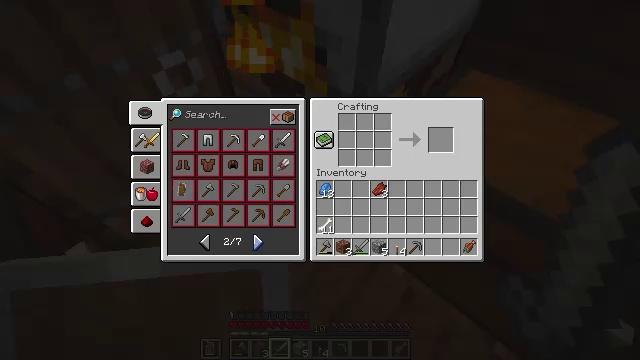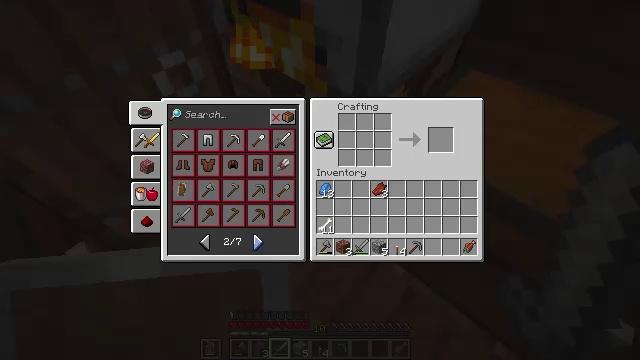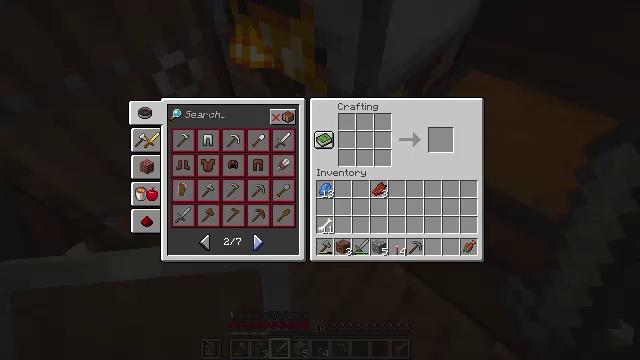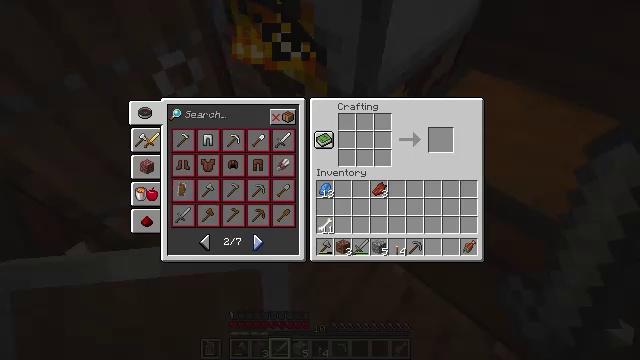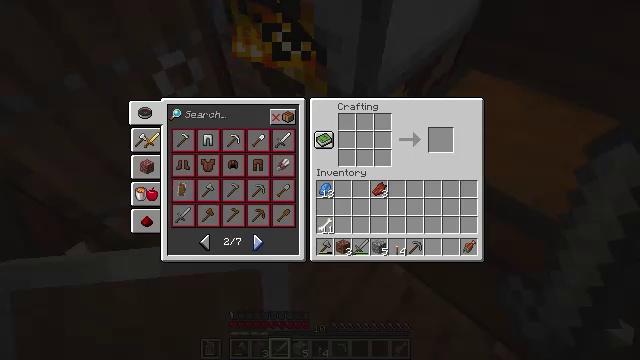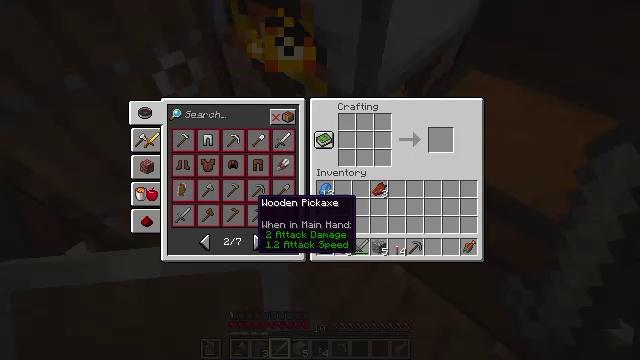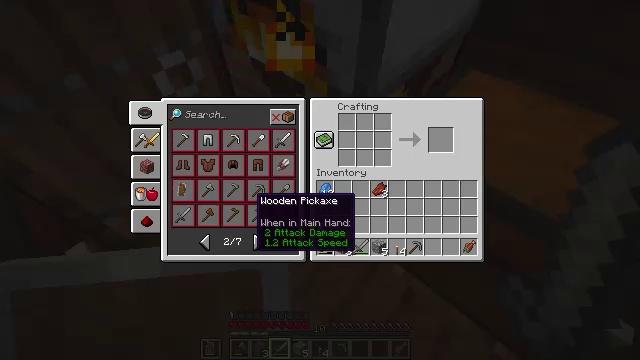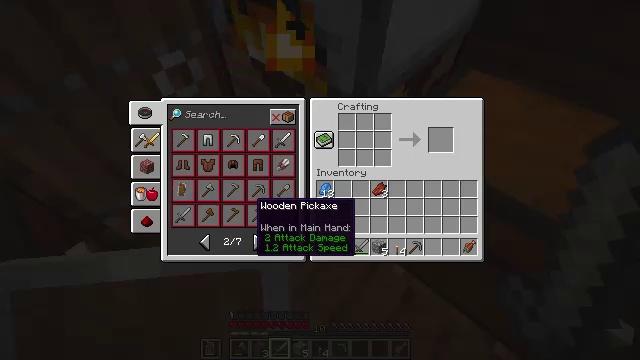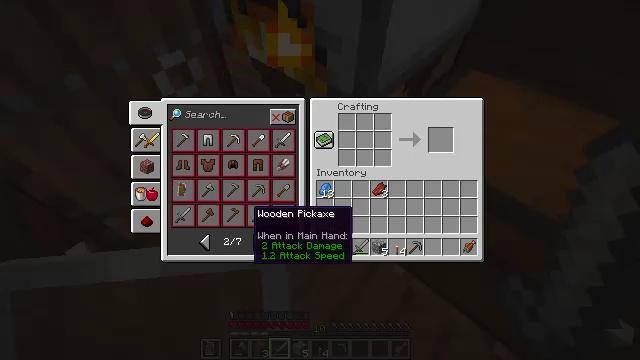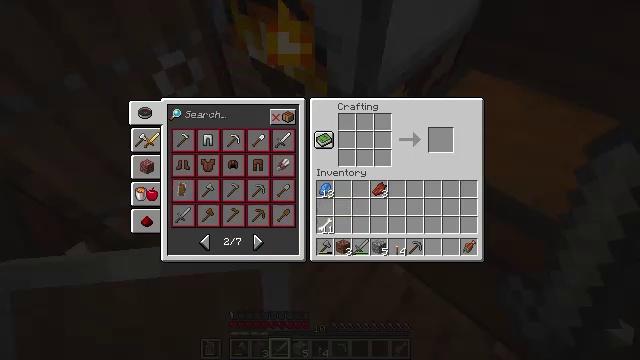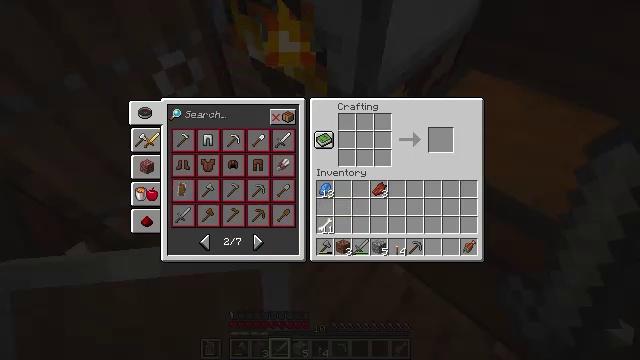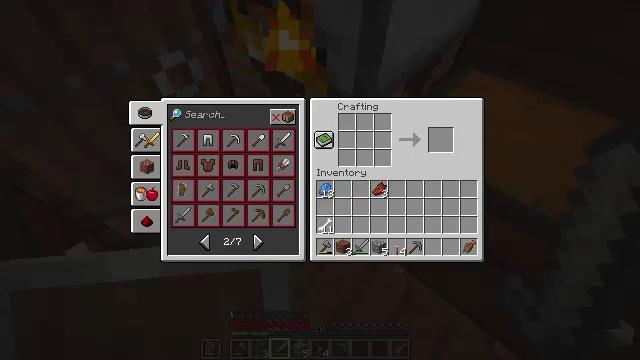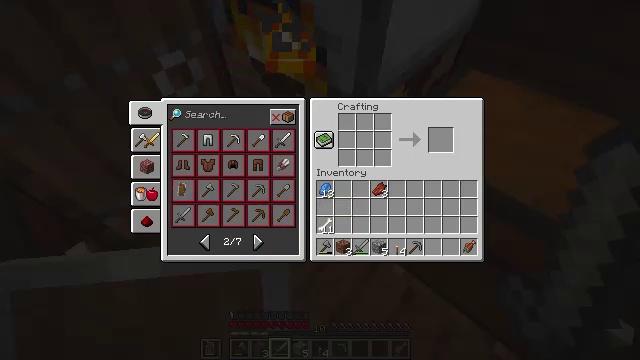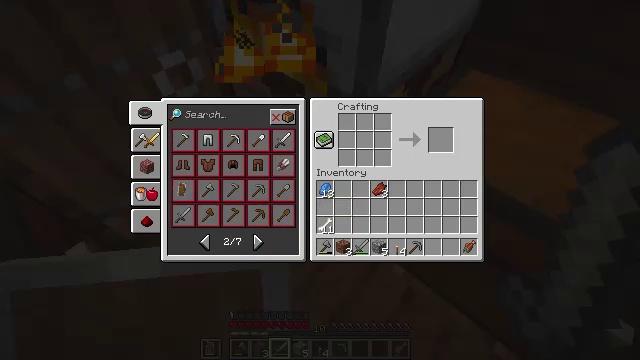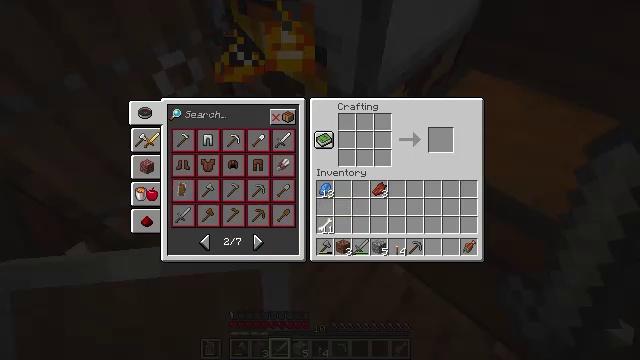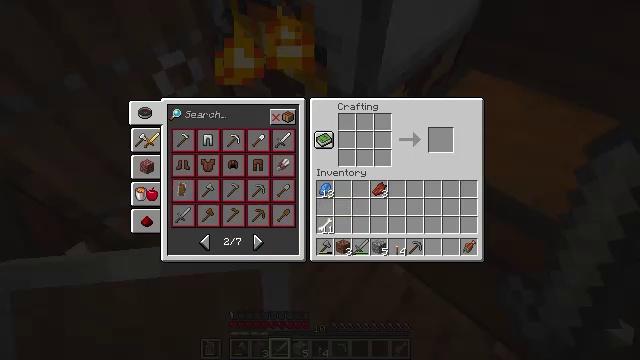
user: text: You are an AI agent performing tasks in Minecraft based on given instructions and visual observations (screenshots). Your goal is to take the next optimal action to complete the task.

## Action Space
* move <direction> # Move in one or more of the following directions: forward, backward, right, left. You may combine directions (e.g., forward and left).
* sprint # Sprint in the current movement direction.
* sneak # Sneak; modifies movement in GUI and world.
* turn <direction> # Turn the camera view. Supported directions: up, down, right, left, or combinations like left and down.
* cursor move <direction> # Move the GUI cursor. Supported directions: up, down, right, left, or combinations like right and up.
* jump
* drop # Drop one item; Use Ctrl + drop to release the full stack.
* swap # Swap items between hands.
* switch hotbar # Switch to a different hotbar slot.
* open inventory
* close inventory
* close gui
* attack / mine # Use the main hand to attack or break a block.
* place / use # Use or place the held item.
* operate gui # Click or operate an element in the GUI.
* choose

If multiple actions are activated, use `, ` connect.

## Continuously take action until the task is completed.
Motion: motion action
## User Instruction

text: Collect wheat crops.
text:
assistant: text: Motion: no_op
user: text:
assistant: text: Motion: no_op
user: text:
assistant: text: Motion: no_op
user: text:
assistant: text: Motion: no_op
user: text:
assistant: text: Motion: cursor move up
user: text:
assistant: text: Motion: no_op
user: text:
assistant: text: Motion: no_op
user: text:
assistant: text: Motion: cursor move down
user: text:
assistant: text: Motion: cursor move left and down
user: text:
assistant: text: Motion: cursor move left
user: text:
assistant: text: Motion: no_op
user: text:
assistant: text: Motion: no_op
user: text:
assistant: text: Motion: no_op
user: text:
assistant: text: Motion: operate gui
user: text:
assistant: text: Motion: operate gui
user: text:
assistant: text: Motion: operate gui
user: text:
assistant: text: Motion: no_op
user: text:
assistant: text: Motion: no_op
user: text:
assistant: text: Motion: no_op
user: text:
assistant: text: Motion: no_op
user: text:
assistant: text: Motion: no_op
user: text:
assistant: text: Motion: no_op
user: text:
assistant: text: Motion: no_op
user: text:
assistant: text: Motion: no_op
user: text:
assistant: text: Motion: no_op
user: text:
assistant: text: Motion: no_op
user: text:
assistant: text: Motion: close gui
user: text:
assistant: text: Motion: open inventory
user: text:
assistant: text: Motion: turn left and up, open inventory
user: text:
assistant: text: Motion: turn left